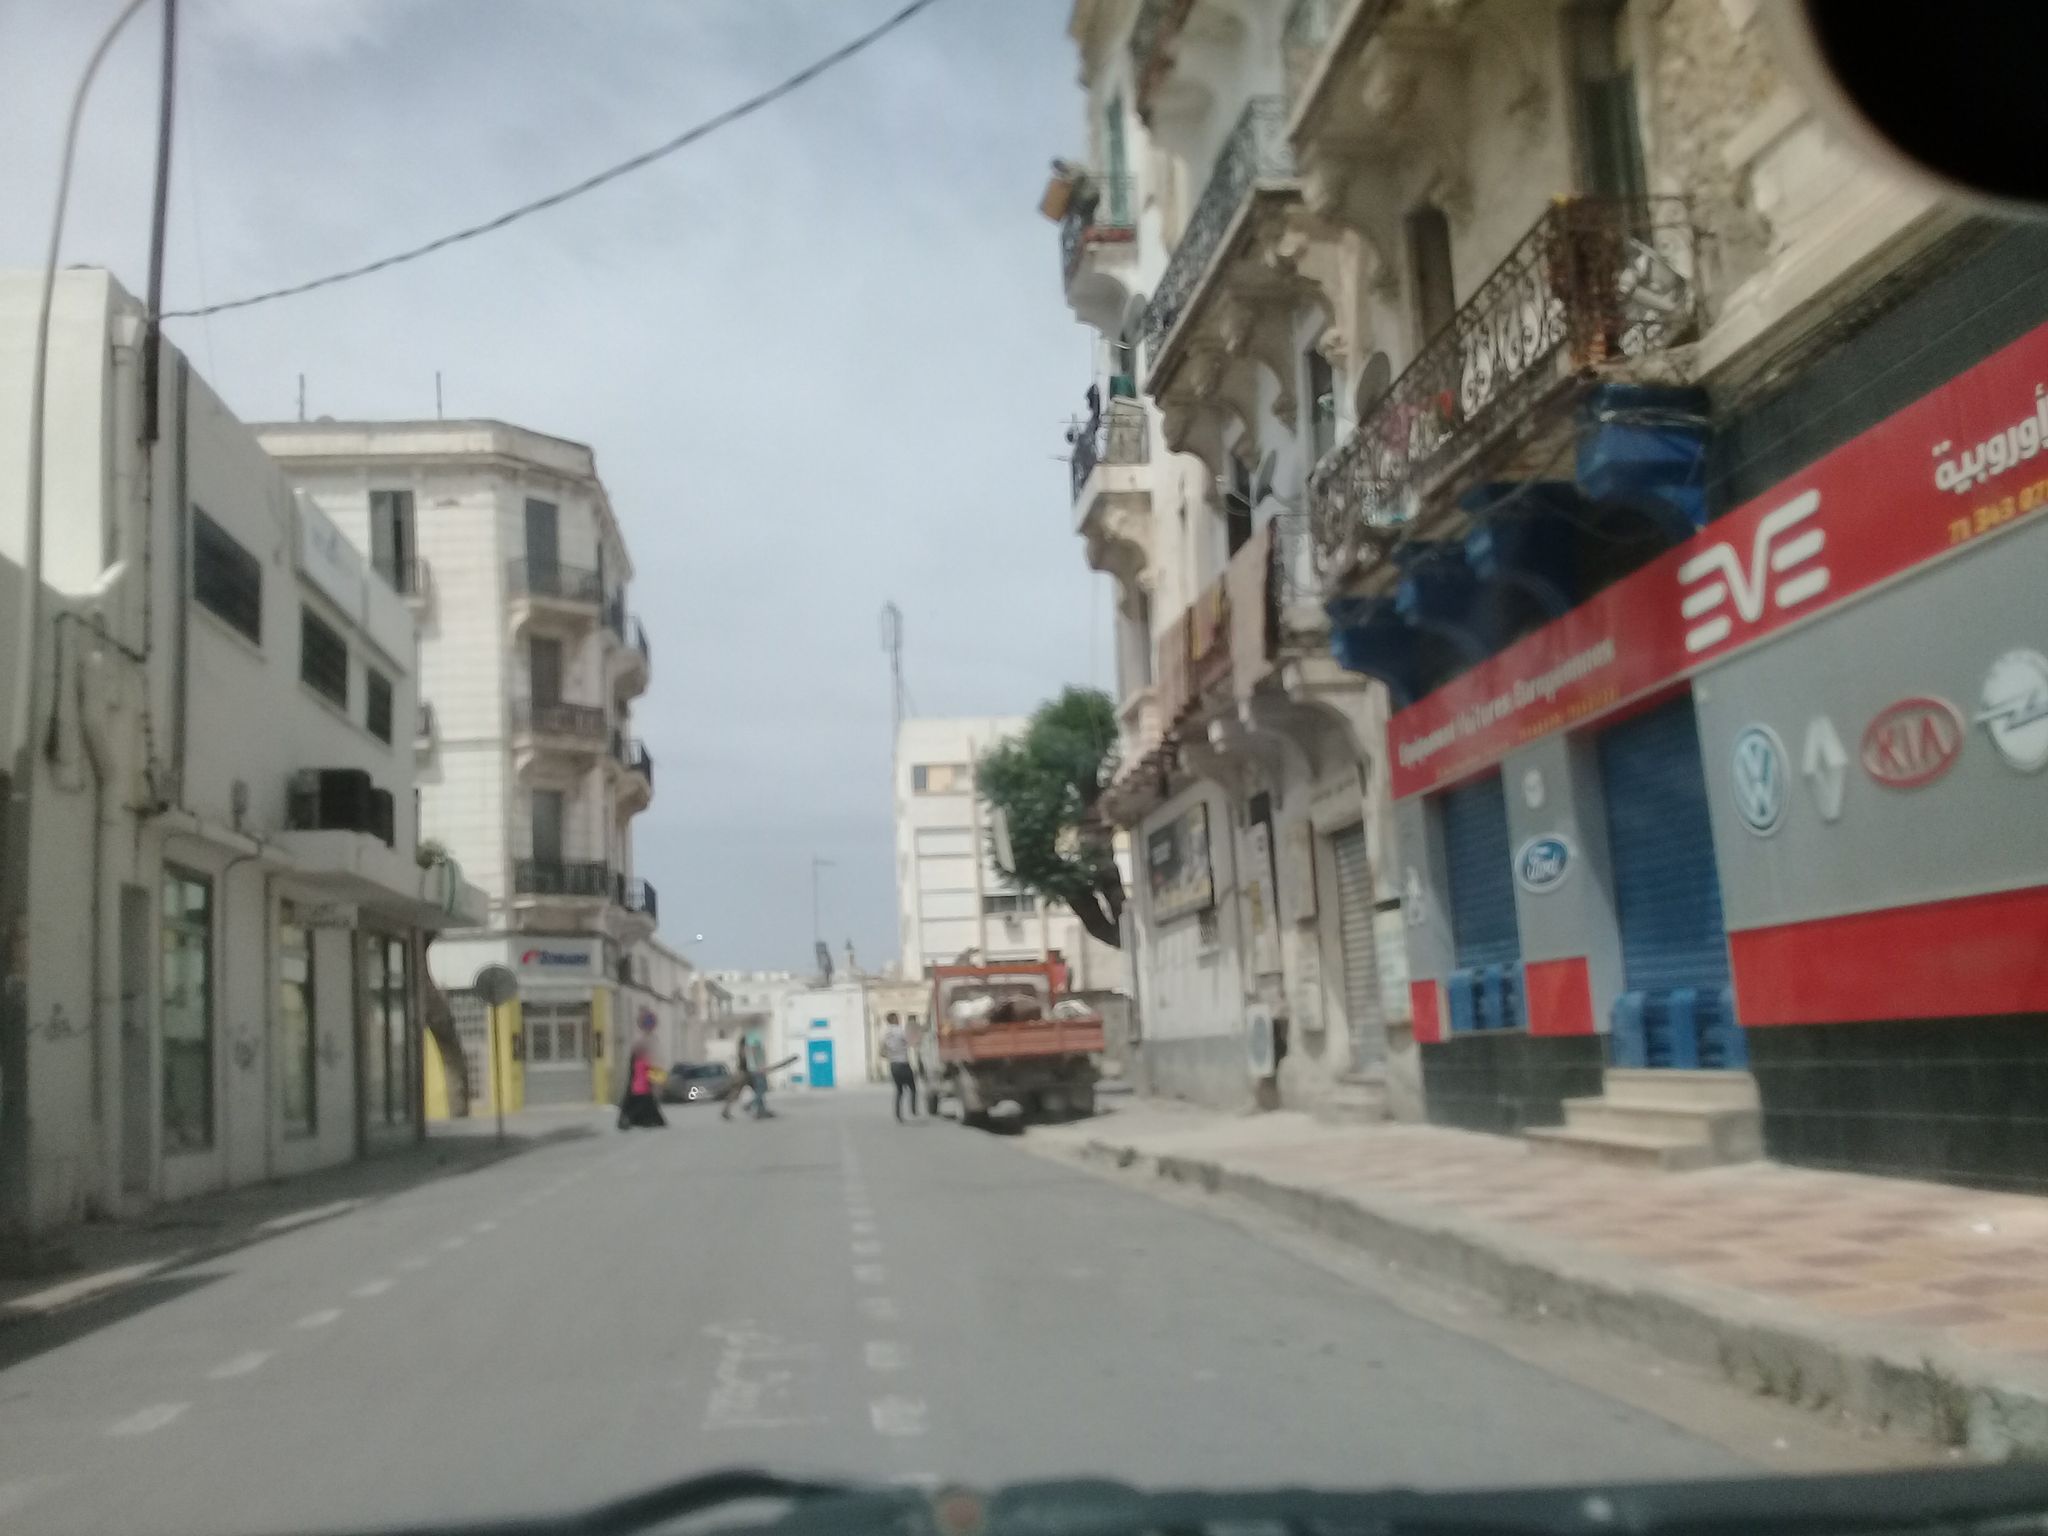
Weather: snowy
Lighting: day
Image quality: good
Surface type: driving surface
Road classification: residential
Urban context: urban centre
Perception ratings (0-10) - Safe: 4.07, Lively: 8.88, Beautiful: 1.73, Boring: 1.65, Depressing: 9.37, Wealthy: 5.05